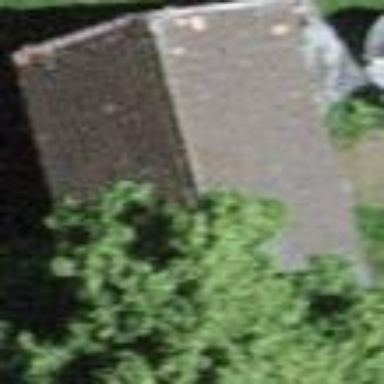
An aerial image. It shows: Barn.